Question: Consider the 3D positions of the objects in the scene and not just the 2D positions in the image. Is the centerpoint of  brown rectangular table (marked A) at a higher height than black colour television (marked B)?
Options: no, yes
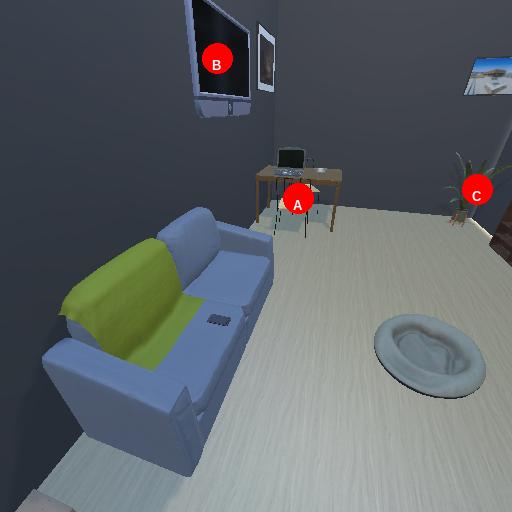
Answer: no